Aerial crown-view tile of a tropical tree (Barro Colorado Island, Panama), acquired 20250317:
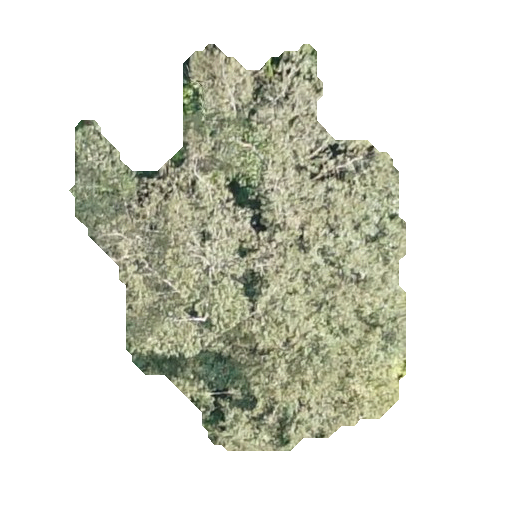
Species: Luehea seemannii
GBIF accepted scientific name: Luehea seemannii
Crown area: 136.228 m²